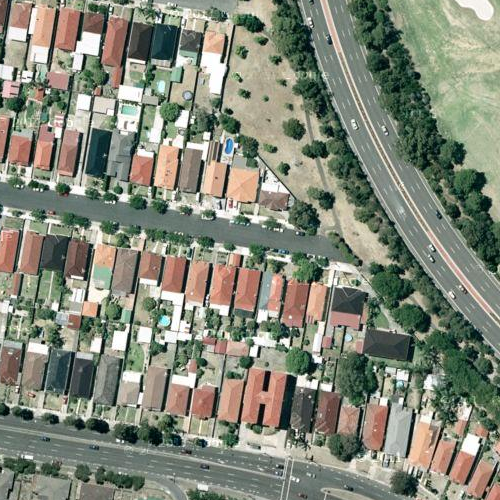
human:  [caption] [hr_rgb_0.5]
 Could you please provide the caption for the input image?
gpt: A town with many houses arranged neatly and divided by some roads .

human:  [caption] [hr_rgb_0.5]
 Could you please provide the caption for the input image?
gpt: A residential area with houses arranged neatly and some roads go through this area .

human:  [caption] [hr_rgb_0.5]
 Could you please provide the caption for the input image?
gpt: Lots of houses with red and orange roofs arranged in lines .

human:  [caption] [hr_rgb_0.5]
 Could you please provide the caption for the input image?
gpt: A residential area with houses arranged neatly while many plants on the roadside .

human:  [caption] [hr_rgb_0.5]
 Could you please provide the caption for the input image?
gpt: A residential area with houses densely arranged and some crossroads in the middle .